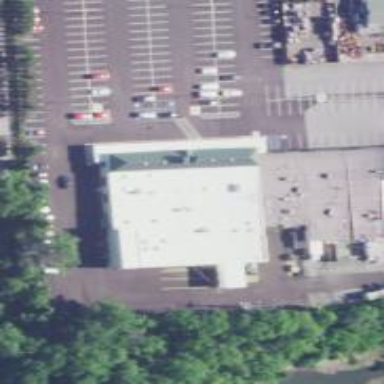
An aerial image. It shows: Grocery shop.